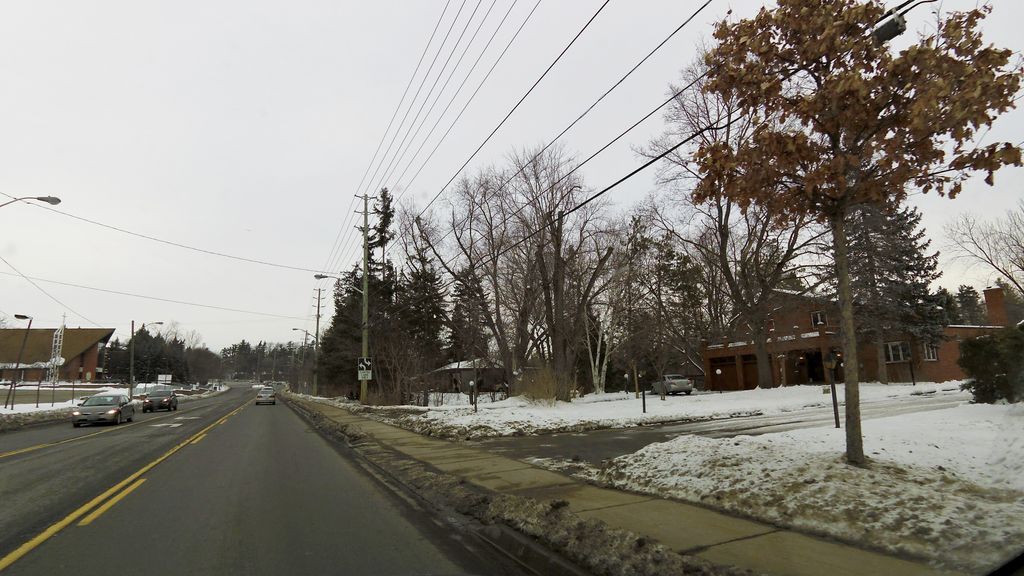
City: toronto